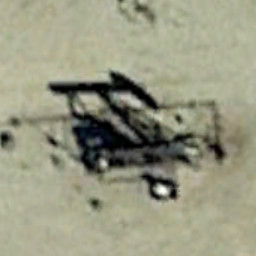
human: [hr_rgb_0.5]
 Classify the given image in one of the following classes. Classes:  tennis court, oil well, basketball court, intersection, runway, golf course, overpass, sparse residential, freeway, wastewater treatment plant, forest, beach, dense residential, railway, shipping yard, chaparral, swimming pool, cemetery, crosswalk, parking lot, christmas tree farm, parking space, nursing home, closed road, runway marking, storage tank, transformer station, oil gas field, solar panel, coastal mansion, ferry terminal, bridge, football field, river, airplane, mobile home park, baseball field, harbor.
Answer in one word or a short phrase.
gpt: oil well